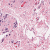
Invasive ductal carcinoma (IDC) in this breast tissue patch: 1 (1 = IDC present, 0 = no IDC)